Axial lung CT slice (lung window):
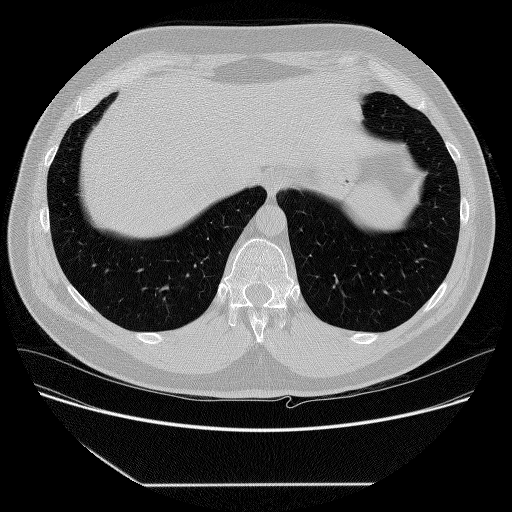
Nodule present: no